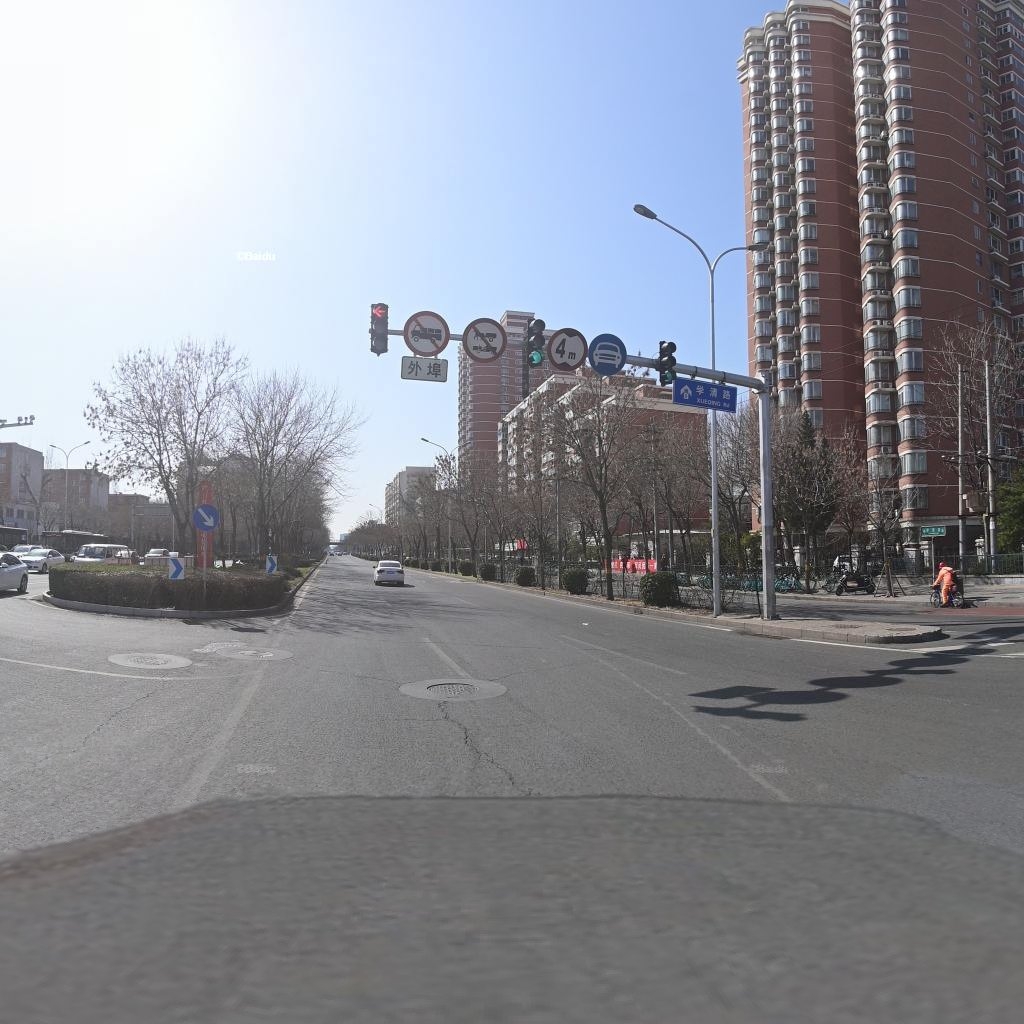
Region: Haidian
Road damage annotations: longitudinal crack, longitudinal crack, transverse crack, transverse crack, transverse crack, manhole cover, manhole cover, manhole cover, transverse crack, transverse patch